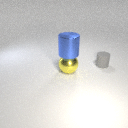
large yellow metal sphere below large blue metal cylinder